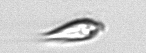
Label: Oxytoxum